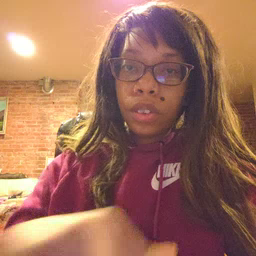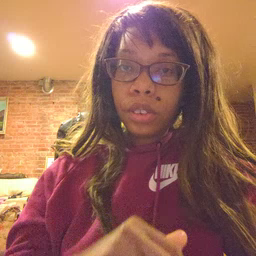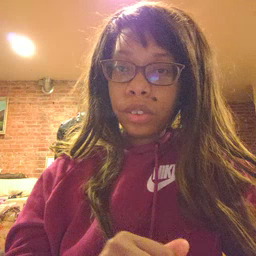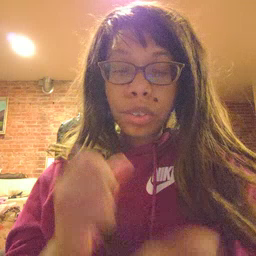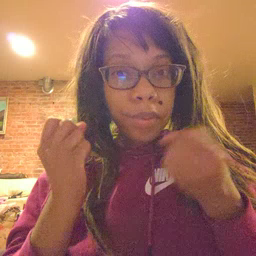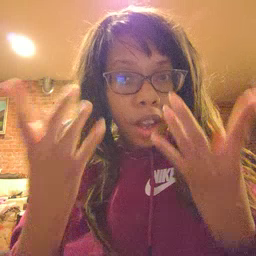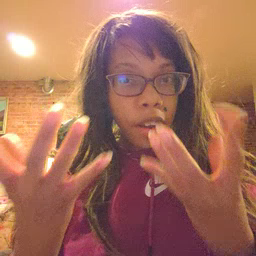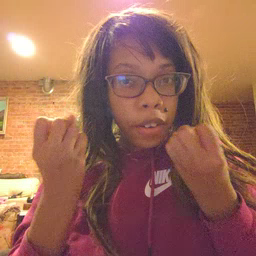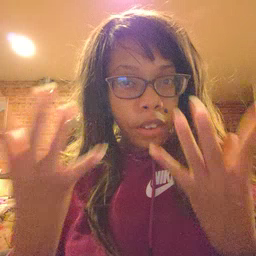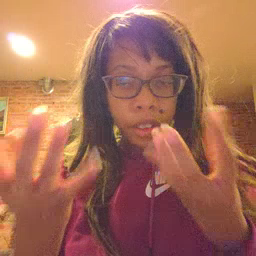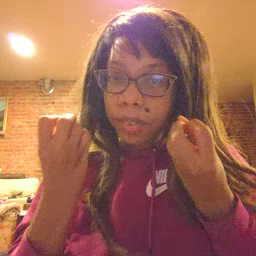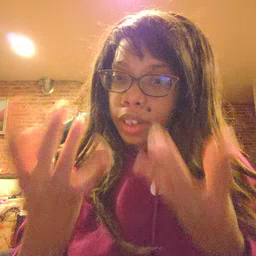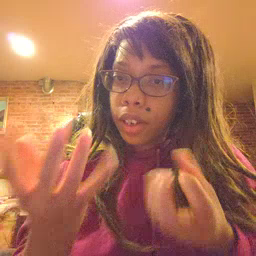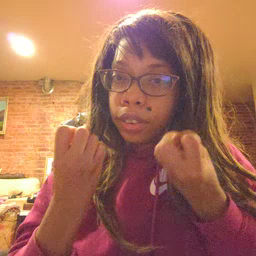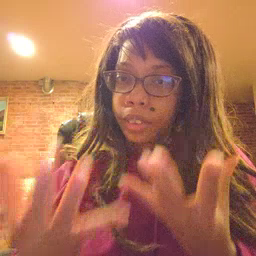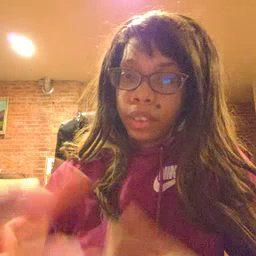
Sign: many